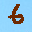
Label: 6